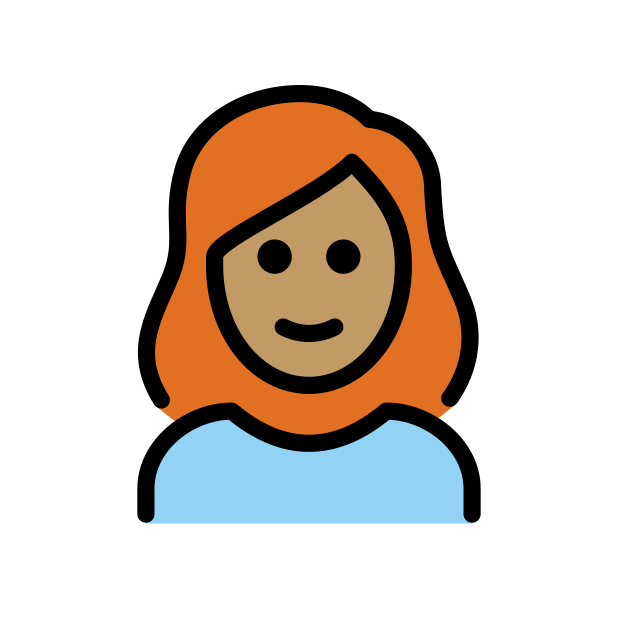
woman: medium skin tone, red hair